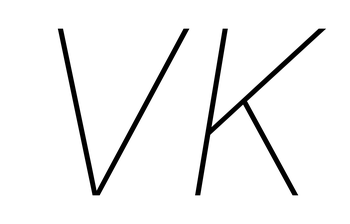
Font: Inter-Italic_Thin_Italic